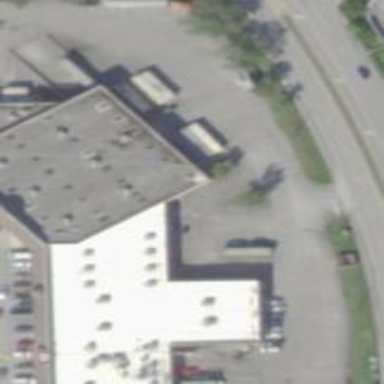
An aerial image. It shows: Retail building.